Interaction volume radius: 5 \u00c5
Interaction volume height: 20 \u00c5
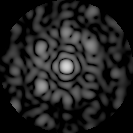
Disorder parameter: 0.5781